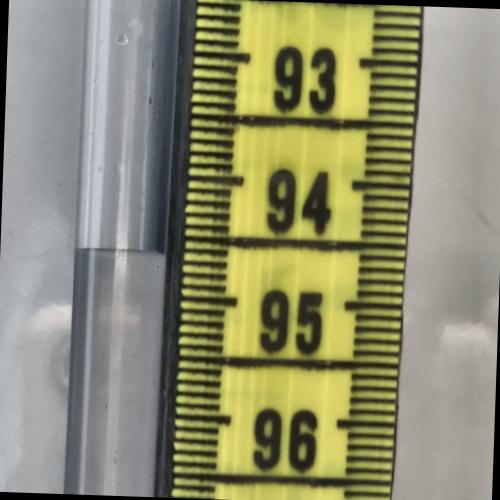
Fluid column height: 94.6 cm